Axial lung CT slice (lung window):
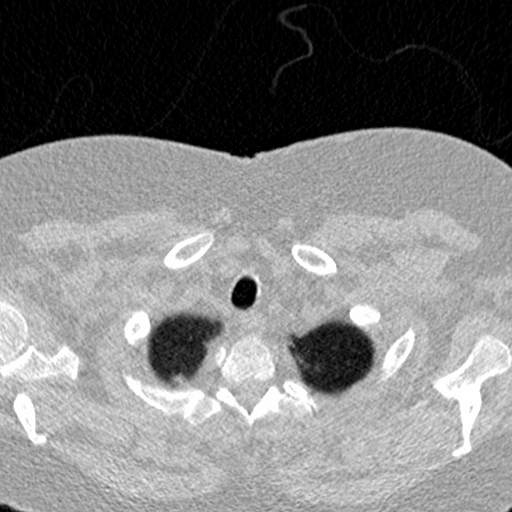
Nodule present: no